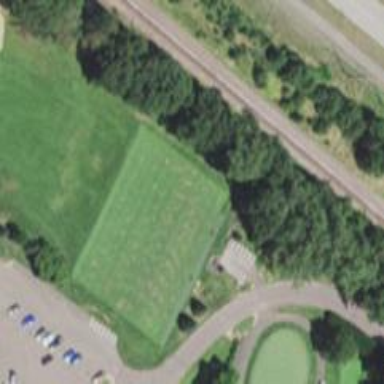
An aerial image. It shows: Grassy area designated as golf tee.